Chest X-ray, PA view. Patient: 62 years old, sex M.
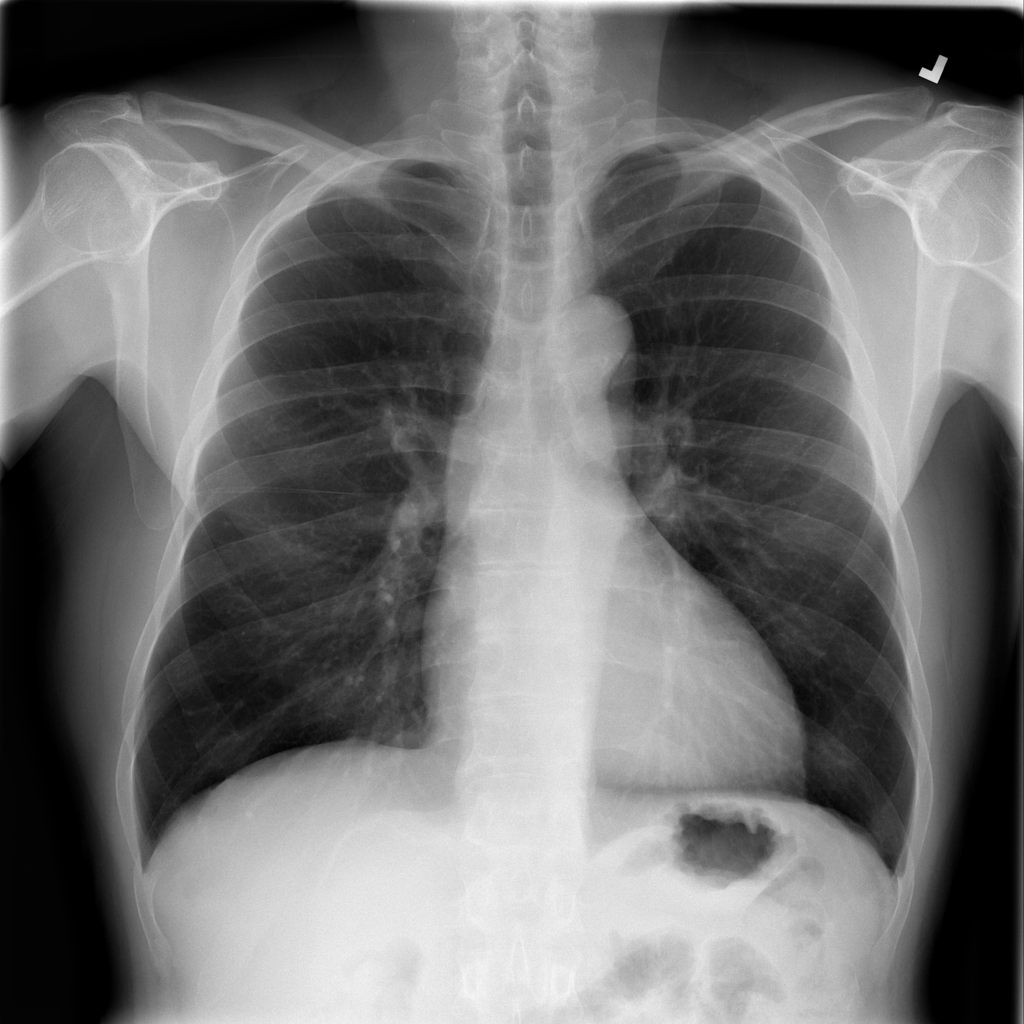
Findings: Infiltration